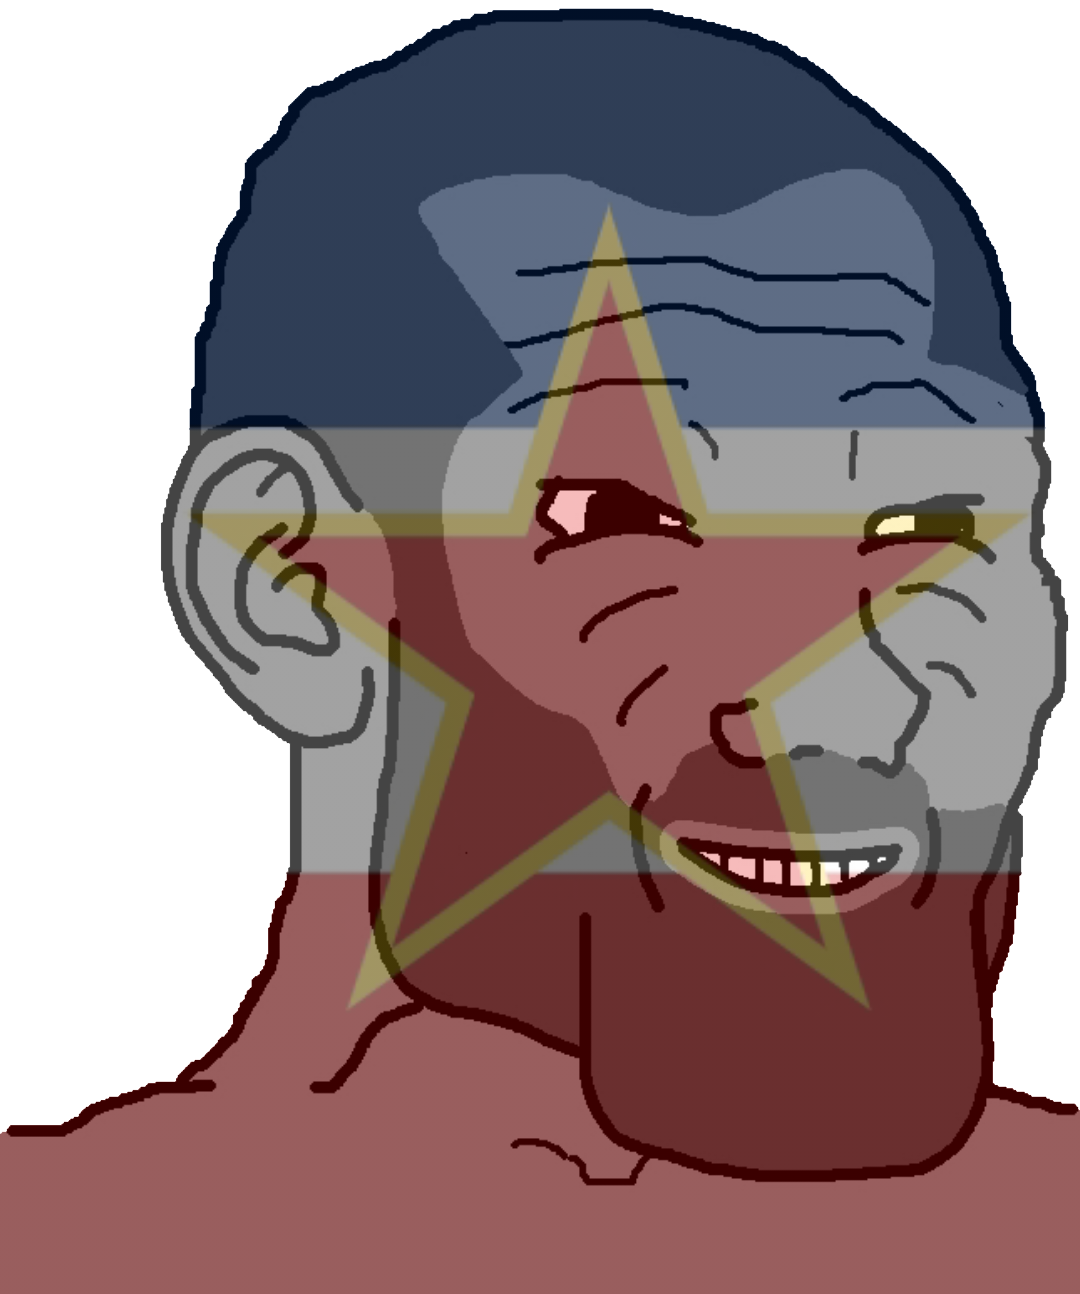
Label: 5_Grey_Chad